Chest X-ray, PA view. Patient: 53 years old, sex F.
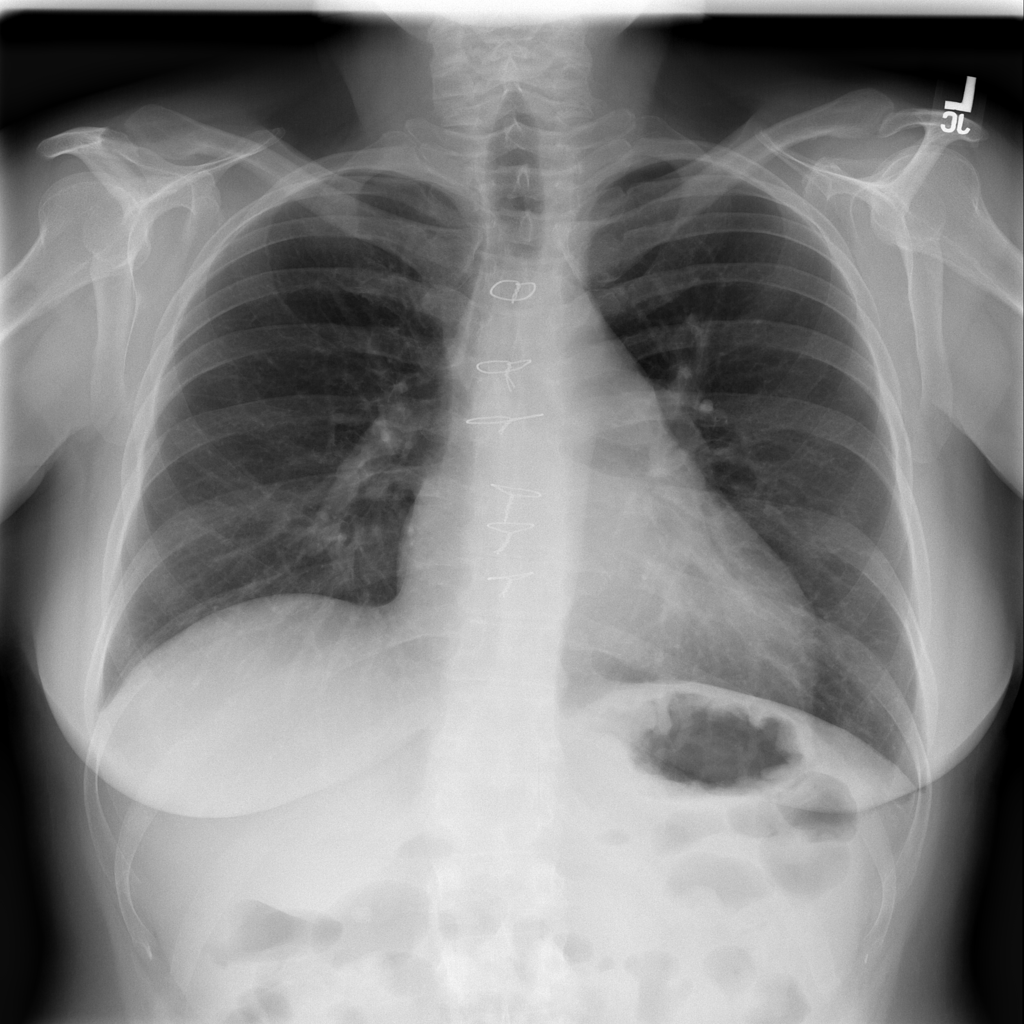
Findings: Cardiomegaly